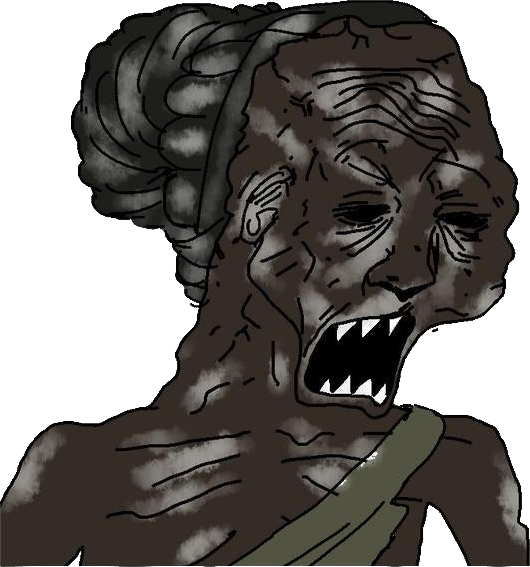
Label: 5_Yes_Honey